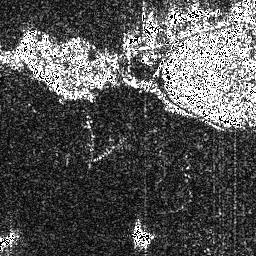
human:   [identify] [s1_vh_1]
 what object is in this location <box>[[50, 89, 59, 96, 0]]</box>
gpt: <ref>1 small ship at the bottom</ref>

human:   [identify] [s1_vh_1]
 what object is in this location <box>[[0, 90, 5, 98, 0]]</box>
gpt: <ref>1 small ship at the bottom left</ref>